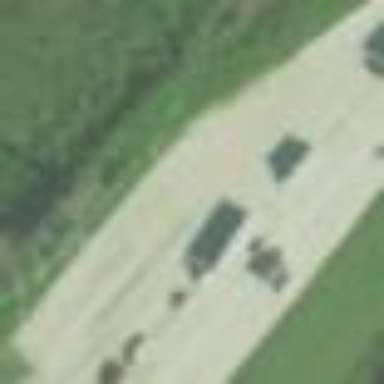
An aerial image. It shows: Parking area serving as staging area for tandem trailers.